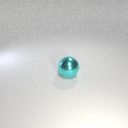
large cyan metal sphere